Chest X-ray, AP view. Patient: 60 years old, sex F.
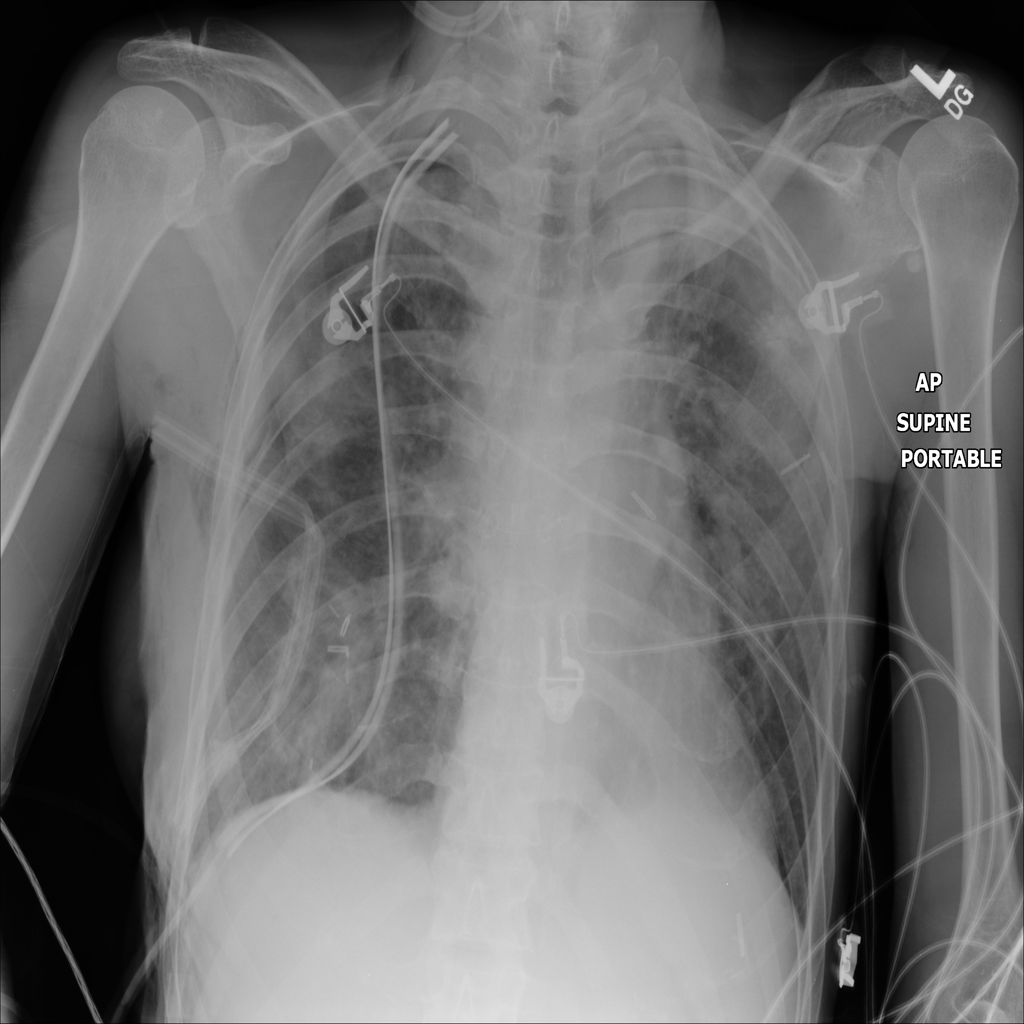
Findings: Pneumothorax